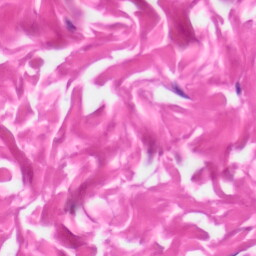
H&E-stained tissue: Skin